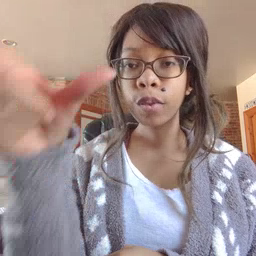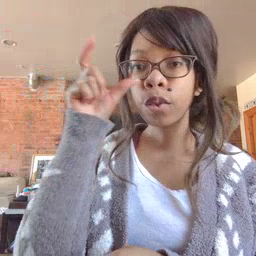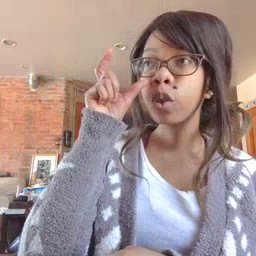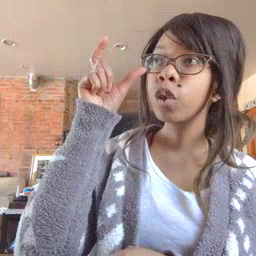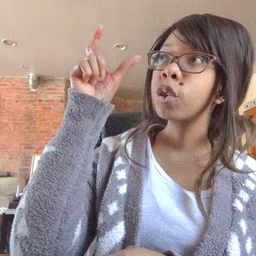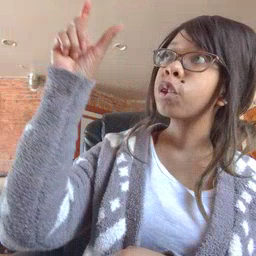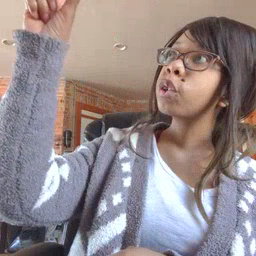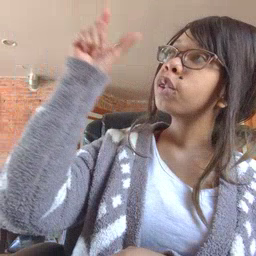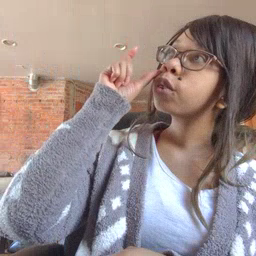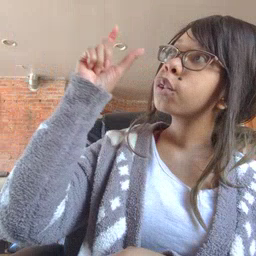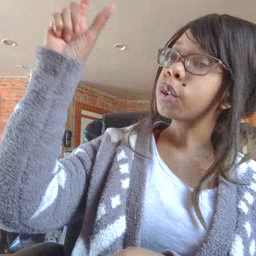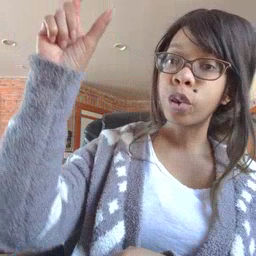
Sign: moon